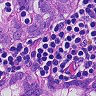
Metastatic tissue present: yes